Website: home-depot
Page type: payment
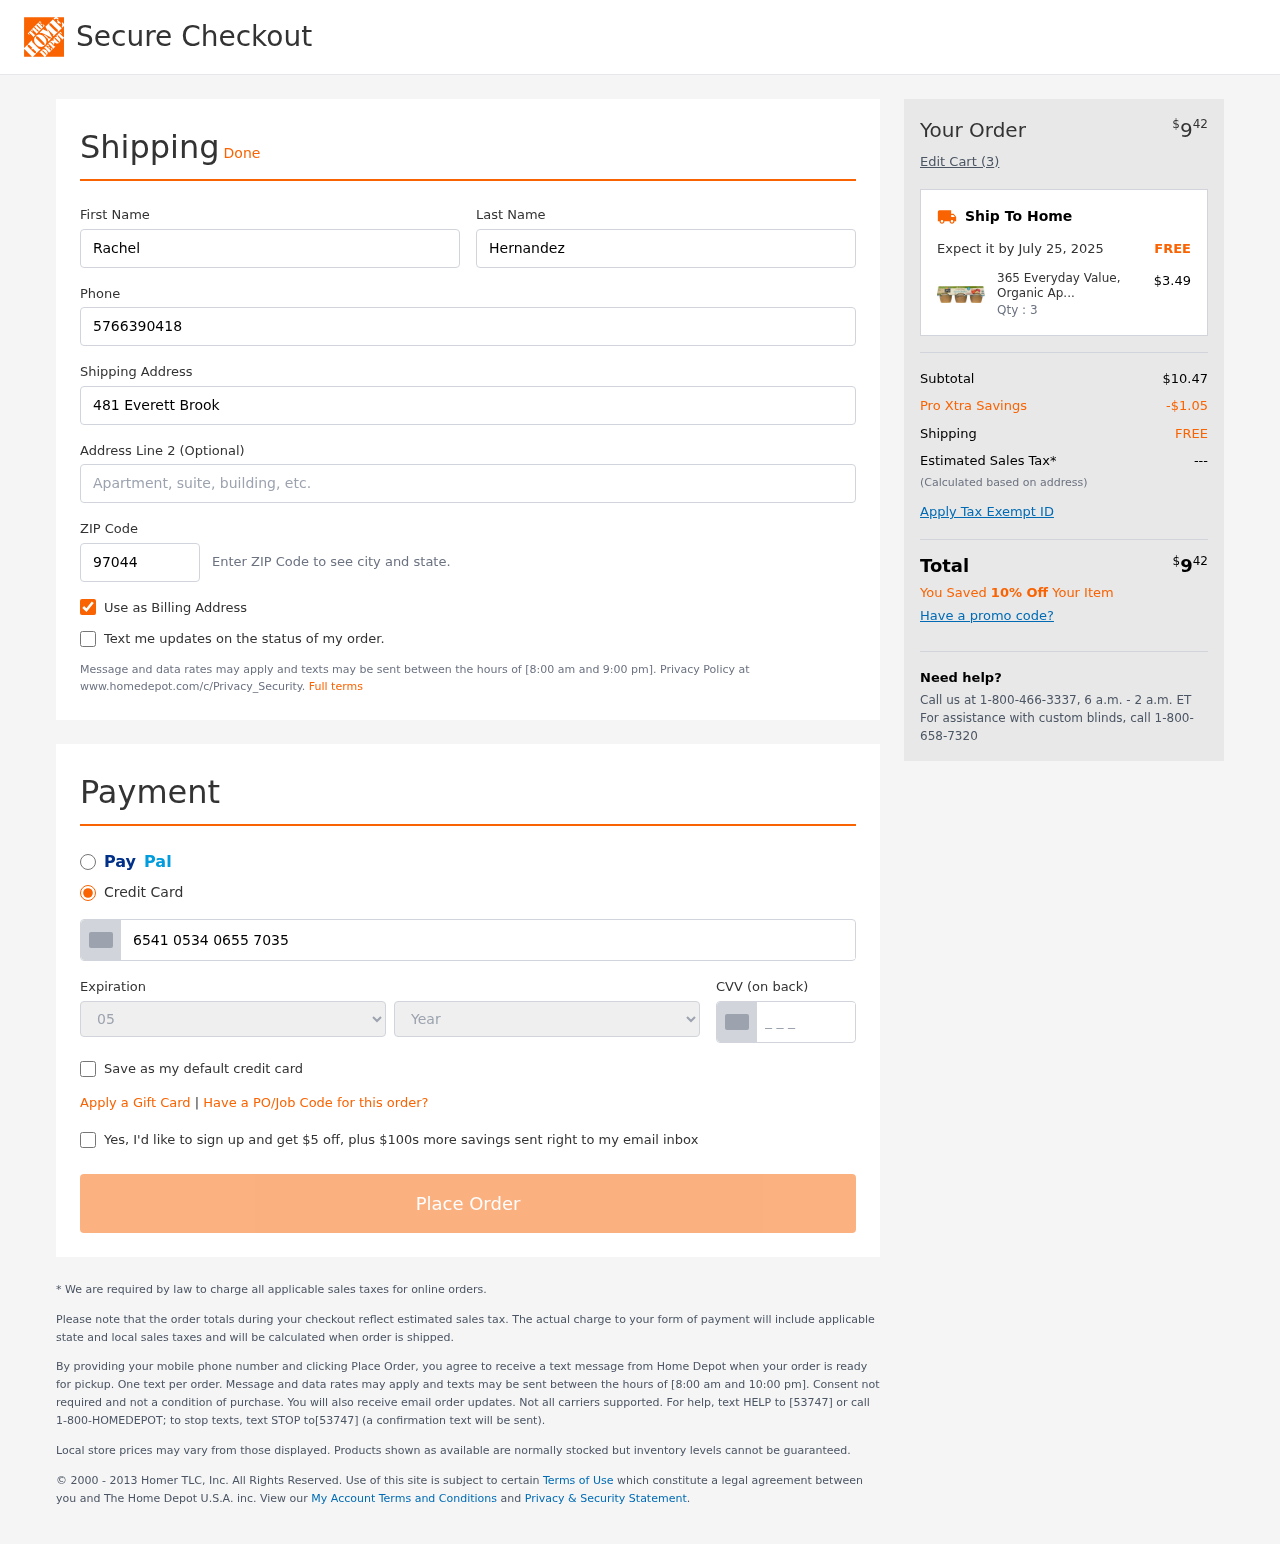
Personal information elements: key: PII_CARD_CVV
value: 585
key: PII_CARD_EXPIRY_MONTH
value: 05
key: PII_CARD_EXPIRY_YEAR
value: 29
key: PII_CARD_NUMBER
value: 6541 0534 0655 7035
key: PII_FIRSTNAME
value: Rachel
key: PII_LASTNAME
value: Hernandez
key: PII_PHONE
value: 5766390418
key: PII_POSTCODE
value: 97044
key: PII_STREET
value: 481 Everett Brook
Product elements: key: PRODUCT1_NAME
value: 365 Everyday Value, Organic Apple Sauce, Unsweetened (6 - 4 oz bowls), 24 oz
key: PRODUCT1_PRICE
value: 3.49
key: PRODUCT1_QUANTITY
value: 3
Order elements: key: ORDER_TOTAL
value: $942
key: ORDER_NUM_ITEMS
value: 3
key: ORDER_DELIVERY_DATE
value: July 25, 2025
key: ORDER_SUBTOTAL
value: $10.47
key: ORDER_DISCOUNT
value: -$1.05
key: ORDER_SHIPPING_COST
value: FREE